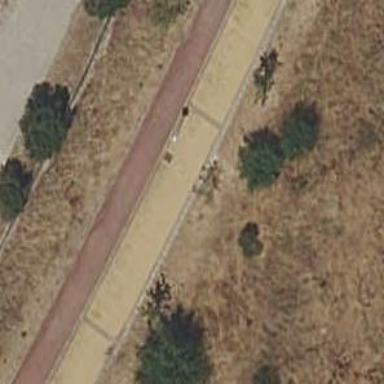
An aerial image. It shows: Dirt cycleway.